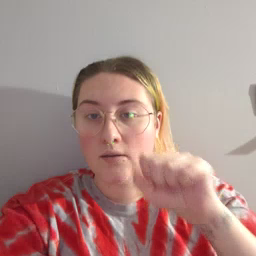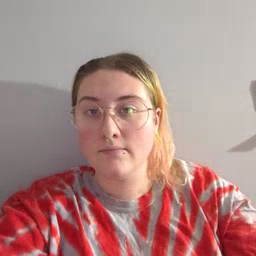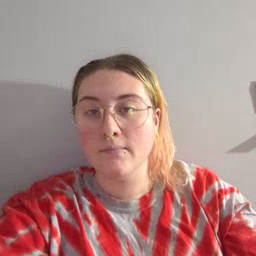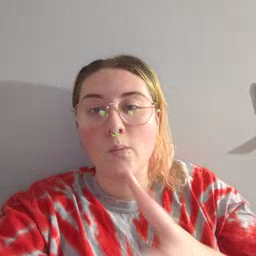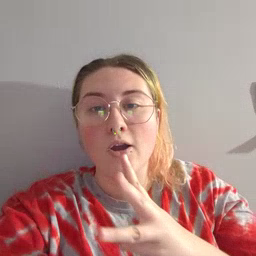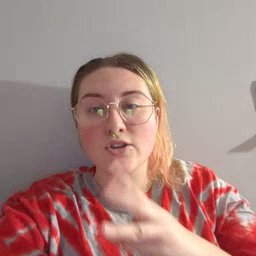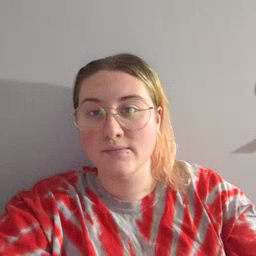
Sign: water